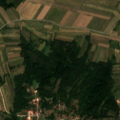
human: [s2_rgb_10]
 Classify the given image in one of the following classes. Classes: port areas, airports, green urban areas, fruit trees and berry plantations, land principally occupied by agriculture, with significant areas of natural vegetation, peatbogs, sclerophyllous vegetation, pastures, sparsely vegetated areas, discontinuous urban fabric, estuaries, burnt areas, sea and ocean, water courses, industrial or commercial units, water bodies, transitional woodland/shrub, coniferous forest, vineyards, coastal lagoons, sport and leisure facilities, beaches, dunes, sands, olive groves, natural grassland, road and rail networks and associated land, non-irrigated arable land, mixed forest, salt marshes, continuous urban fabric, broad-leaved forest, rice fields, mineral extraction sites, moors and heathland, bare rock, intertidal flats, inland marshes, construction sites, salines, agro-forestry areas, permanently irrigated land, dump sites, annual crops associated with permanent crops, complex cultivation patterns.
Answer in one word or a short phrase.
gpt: discontinuous urban fabric, non-irrigated arable land, land principally occupied by agriculture, with significant areas of natural vegetation, broad-leaved forest